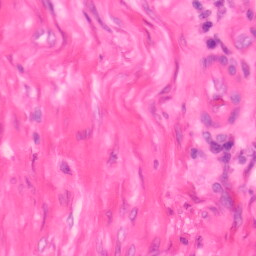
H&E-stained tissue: Colon